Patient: sex M, age 36
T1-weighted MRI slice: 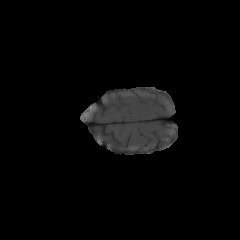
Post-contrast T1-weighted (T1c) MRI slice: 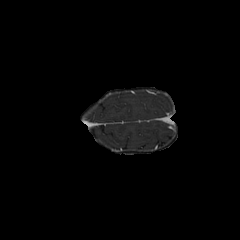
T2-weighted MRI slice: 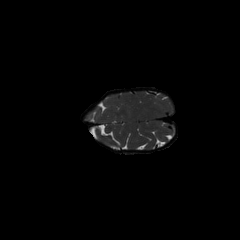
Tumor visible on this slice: no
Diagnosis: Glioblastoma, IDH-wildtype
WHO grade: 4